Question: I tried <URL>
and unable to run npm start
I run micro in terminal and also see the error
I type in terminal "micro"
Response :
/usr/local/lib/node_modules/micro/bin/micro.js:33
let file = args.sub[0]
SyntaxError: Block-scoped declarations ...

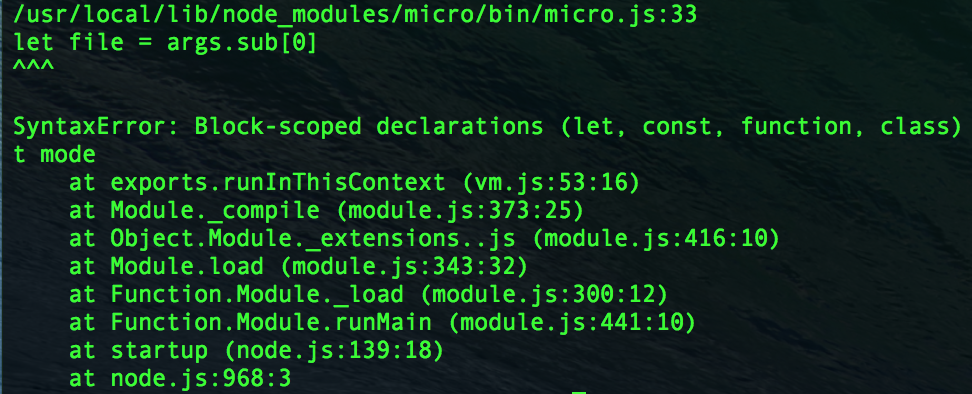
Answer: The error message looks as if you were using a version of Node.js that is not up-to-date. So, update your installation of Node.js, and everything should be fine.
Just in case you don't do that yet, have a look at the <URL> which makes installing and managing different versions of Node.js a breeze. If you have installed it on your local system, installing the current version of Node.js becomes as easy as:
'''
$ nvm install 7.5.0
'''
(Or whatever the current version of Node.js is when you read this answer.)